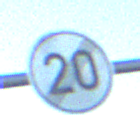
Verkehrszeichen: EndeGeschwindigkeit20
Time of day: MorningAfternoon
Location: Outdoor (Nature)
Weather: Clear
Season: NotSpecified
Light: Natural